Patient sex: M
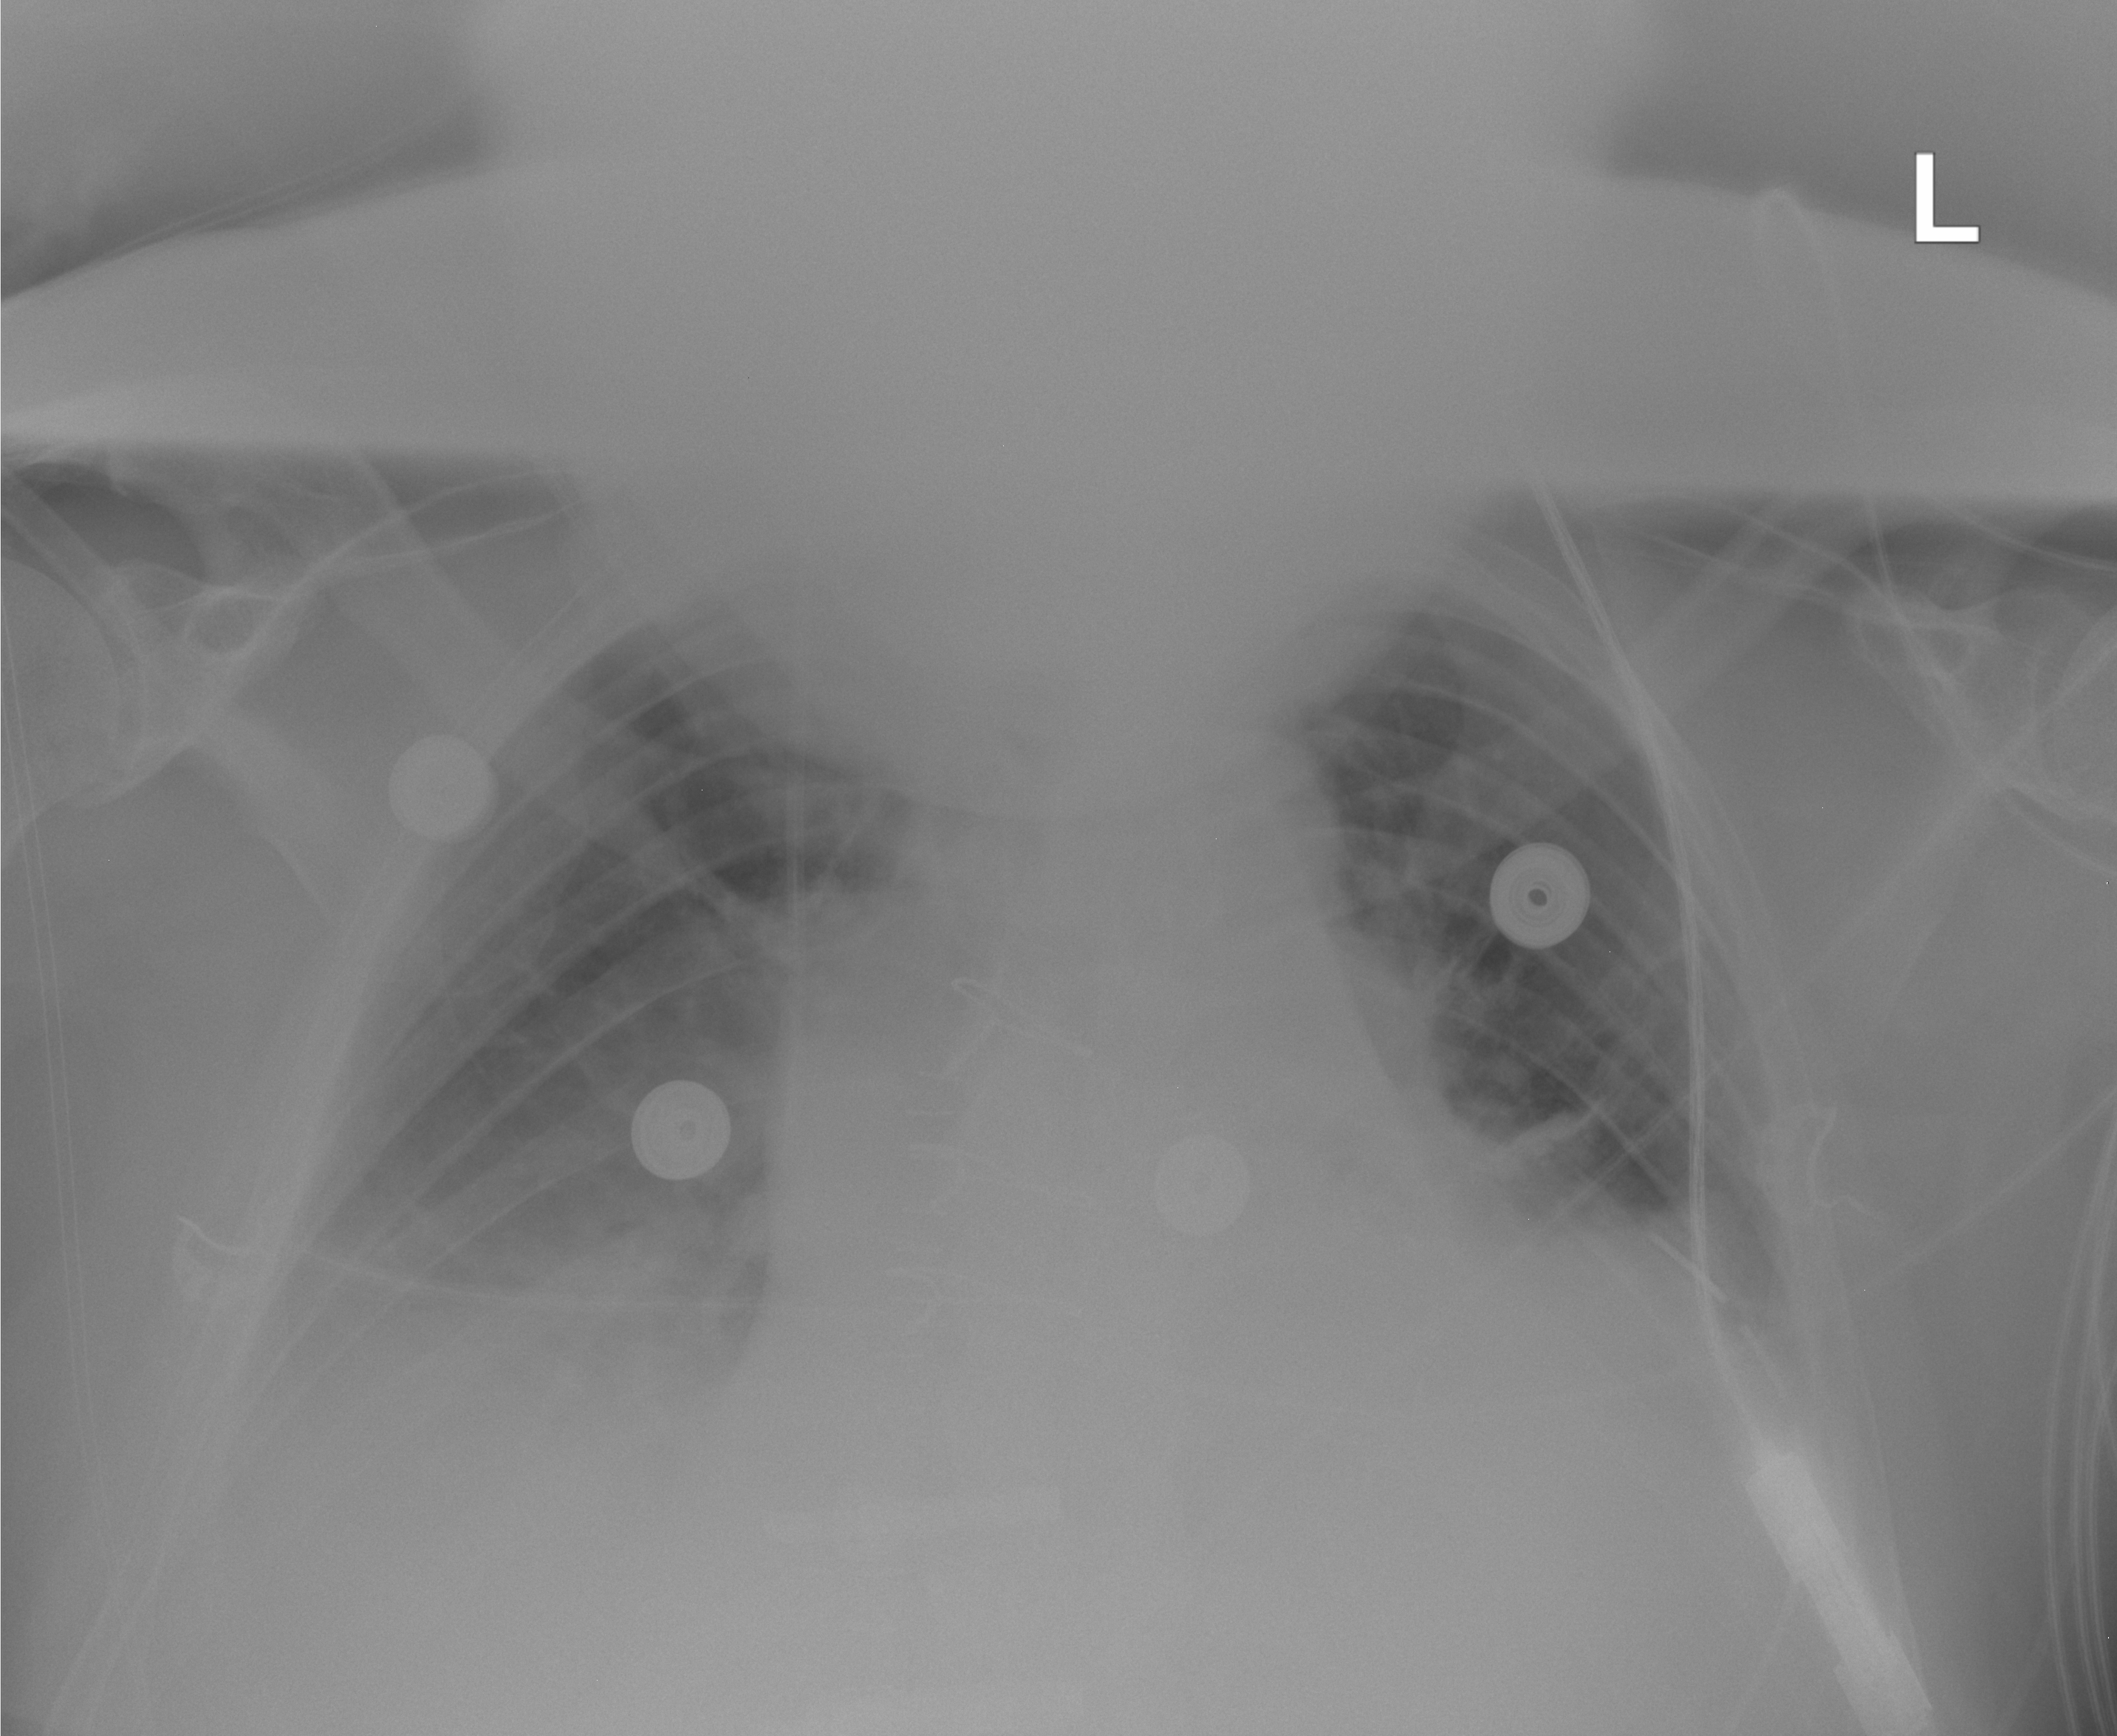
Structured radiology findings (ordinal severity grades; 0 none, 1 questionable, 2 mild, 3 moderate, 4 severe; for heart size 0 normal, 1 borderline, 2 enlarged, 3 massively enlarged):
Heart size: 2
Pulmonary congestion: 0
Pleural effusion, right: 2
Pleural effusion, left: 2
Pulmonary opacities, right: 0
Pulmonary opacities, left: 0
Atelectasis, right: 2
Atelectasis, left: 2